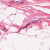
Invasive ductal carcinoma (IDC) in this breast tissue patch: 0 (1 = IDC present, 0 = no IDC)